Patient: sex M, age 78
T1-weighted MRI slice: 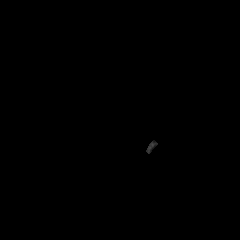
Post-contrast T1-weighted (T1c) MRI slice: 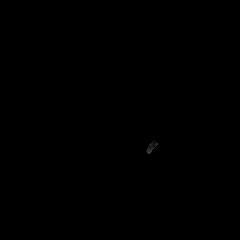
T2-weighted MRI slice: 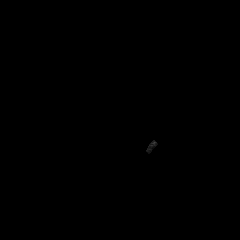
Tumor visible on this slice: no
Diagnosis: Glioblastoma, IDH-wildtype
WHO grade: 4